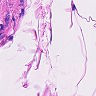
Metastatic tissue present: no